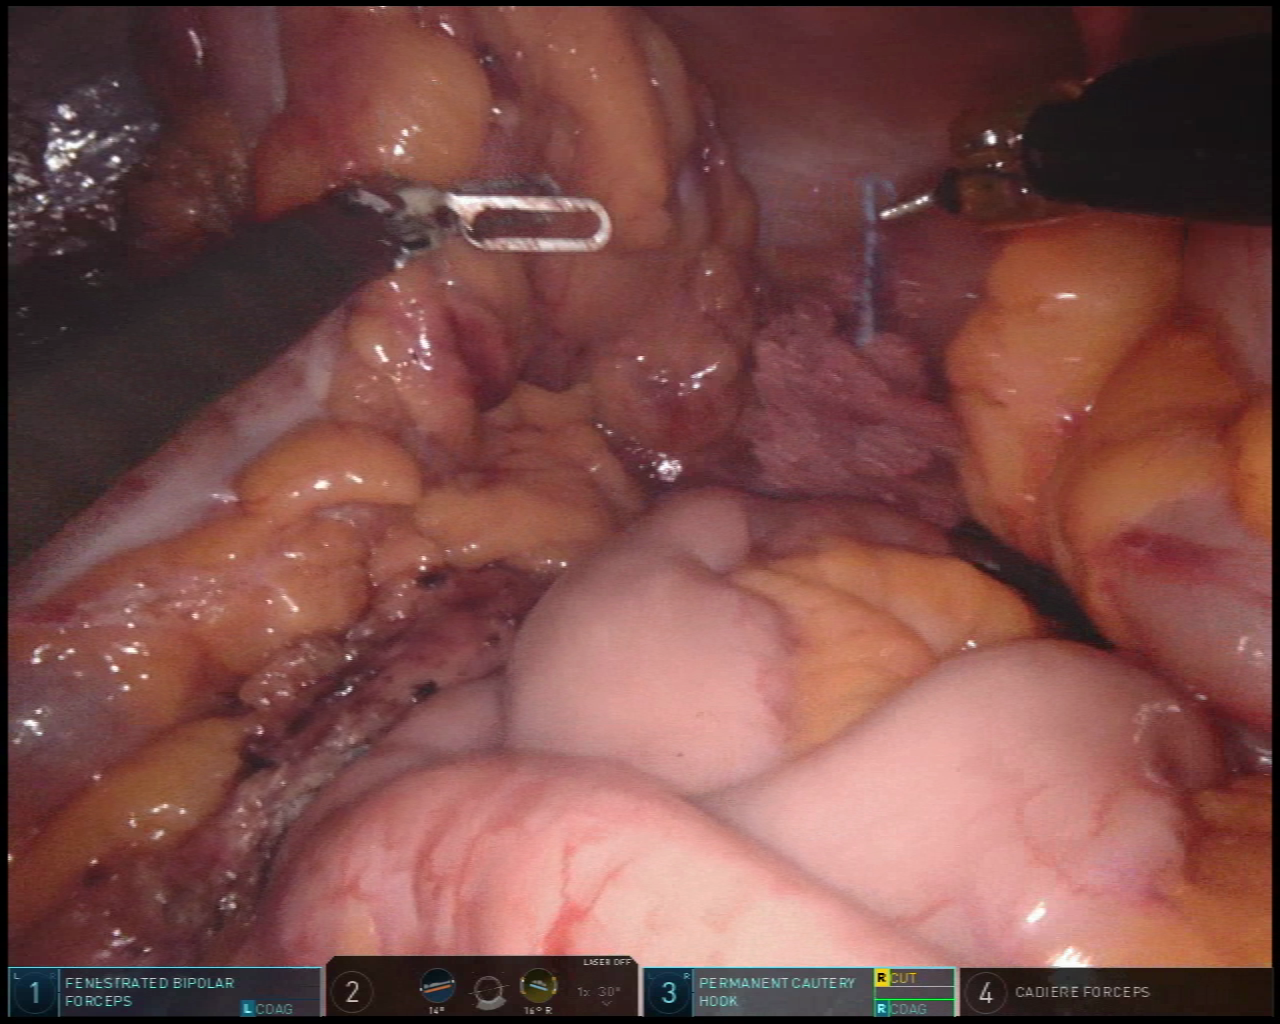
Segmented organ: small_intestine
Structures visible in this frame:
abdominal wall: yes
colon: yes
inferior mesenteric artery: no
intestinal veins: no
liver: no
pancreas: no
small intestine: yes
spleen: no
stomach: no
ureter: no
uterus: no
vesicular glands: no